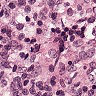
Metastatic tissue present: no